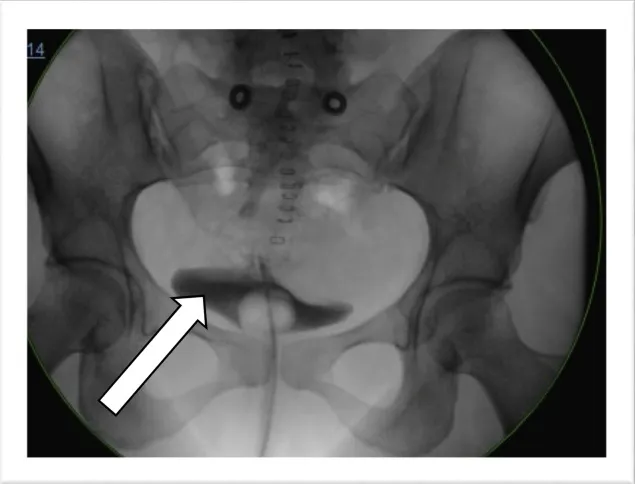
A: Postoperative cystogram of bladder filling with contrast and no leak.
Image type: radiology (x_ray)